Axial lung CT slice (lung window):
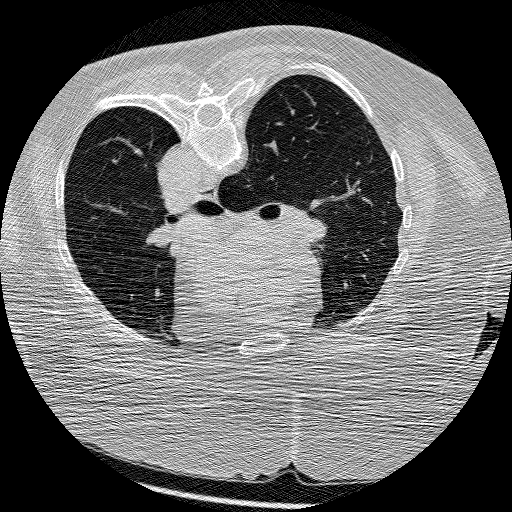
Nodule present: no